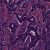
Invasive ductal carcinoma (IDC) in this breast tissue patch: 1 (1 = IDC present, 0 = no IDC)